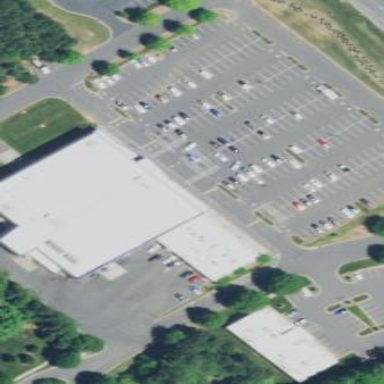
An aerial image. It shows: Retail building housing supermarket.